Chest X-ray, AP view. Patient: 55 years old, sex M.
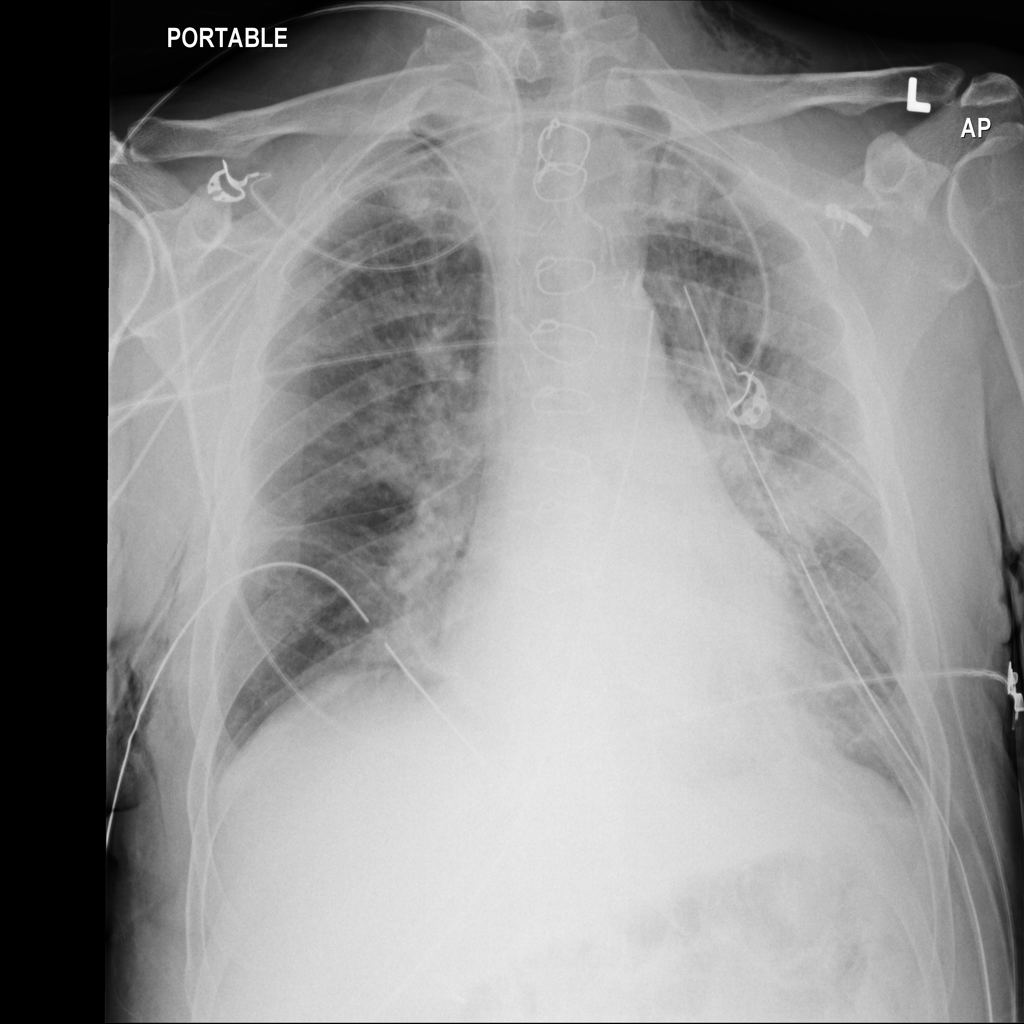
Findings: Effusion